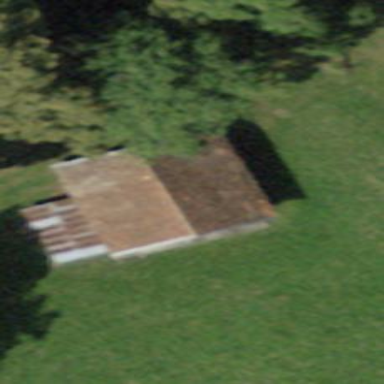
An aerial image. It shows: Barn.